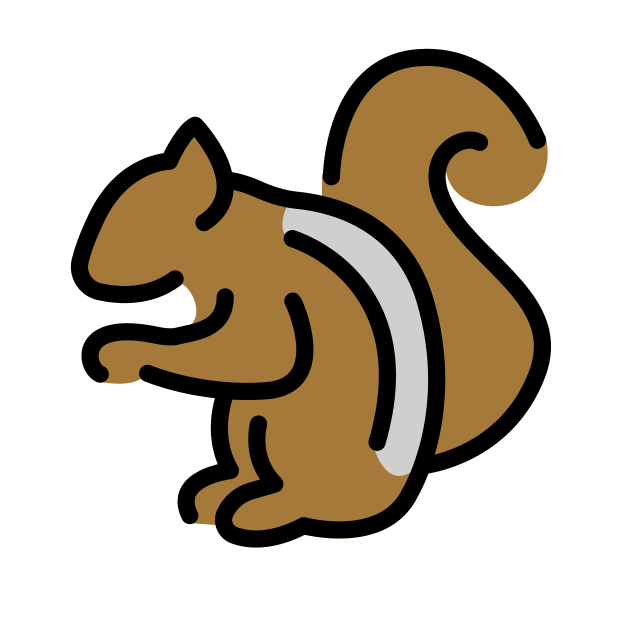
chipmunk